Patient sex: F
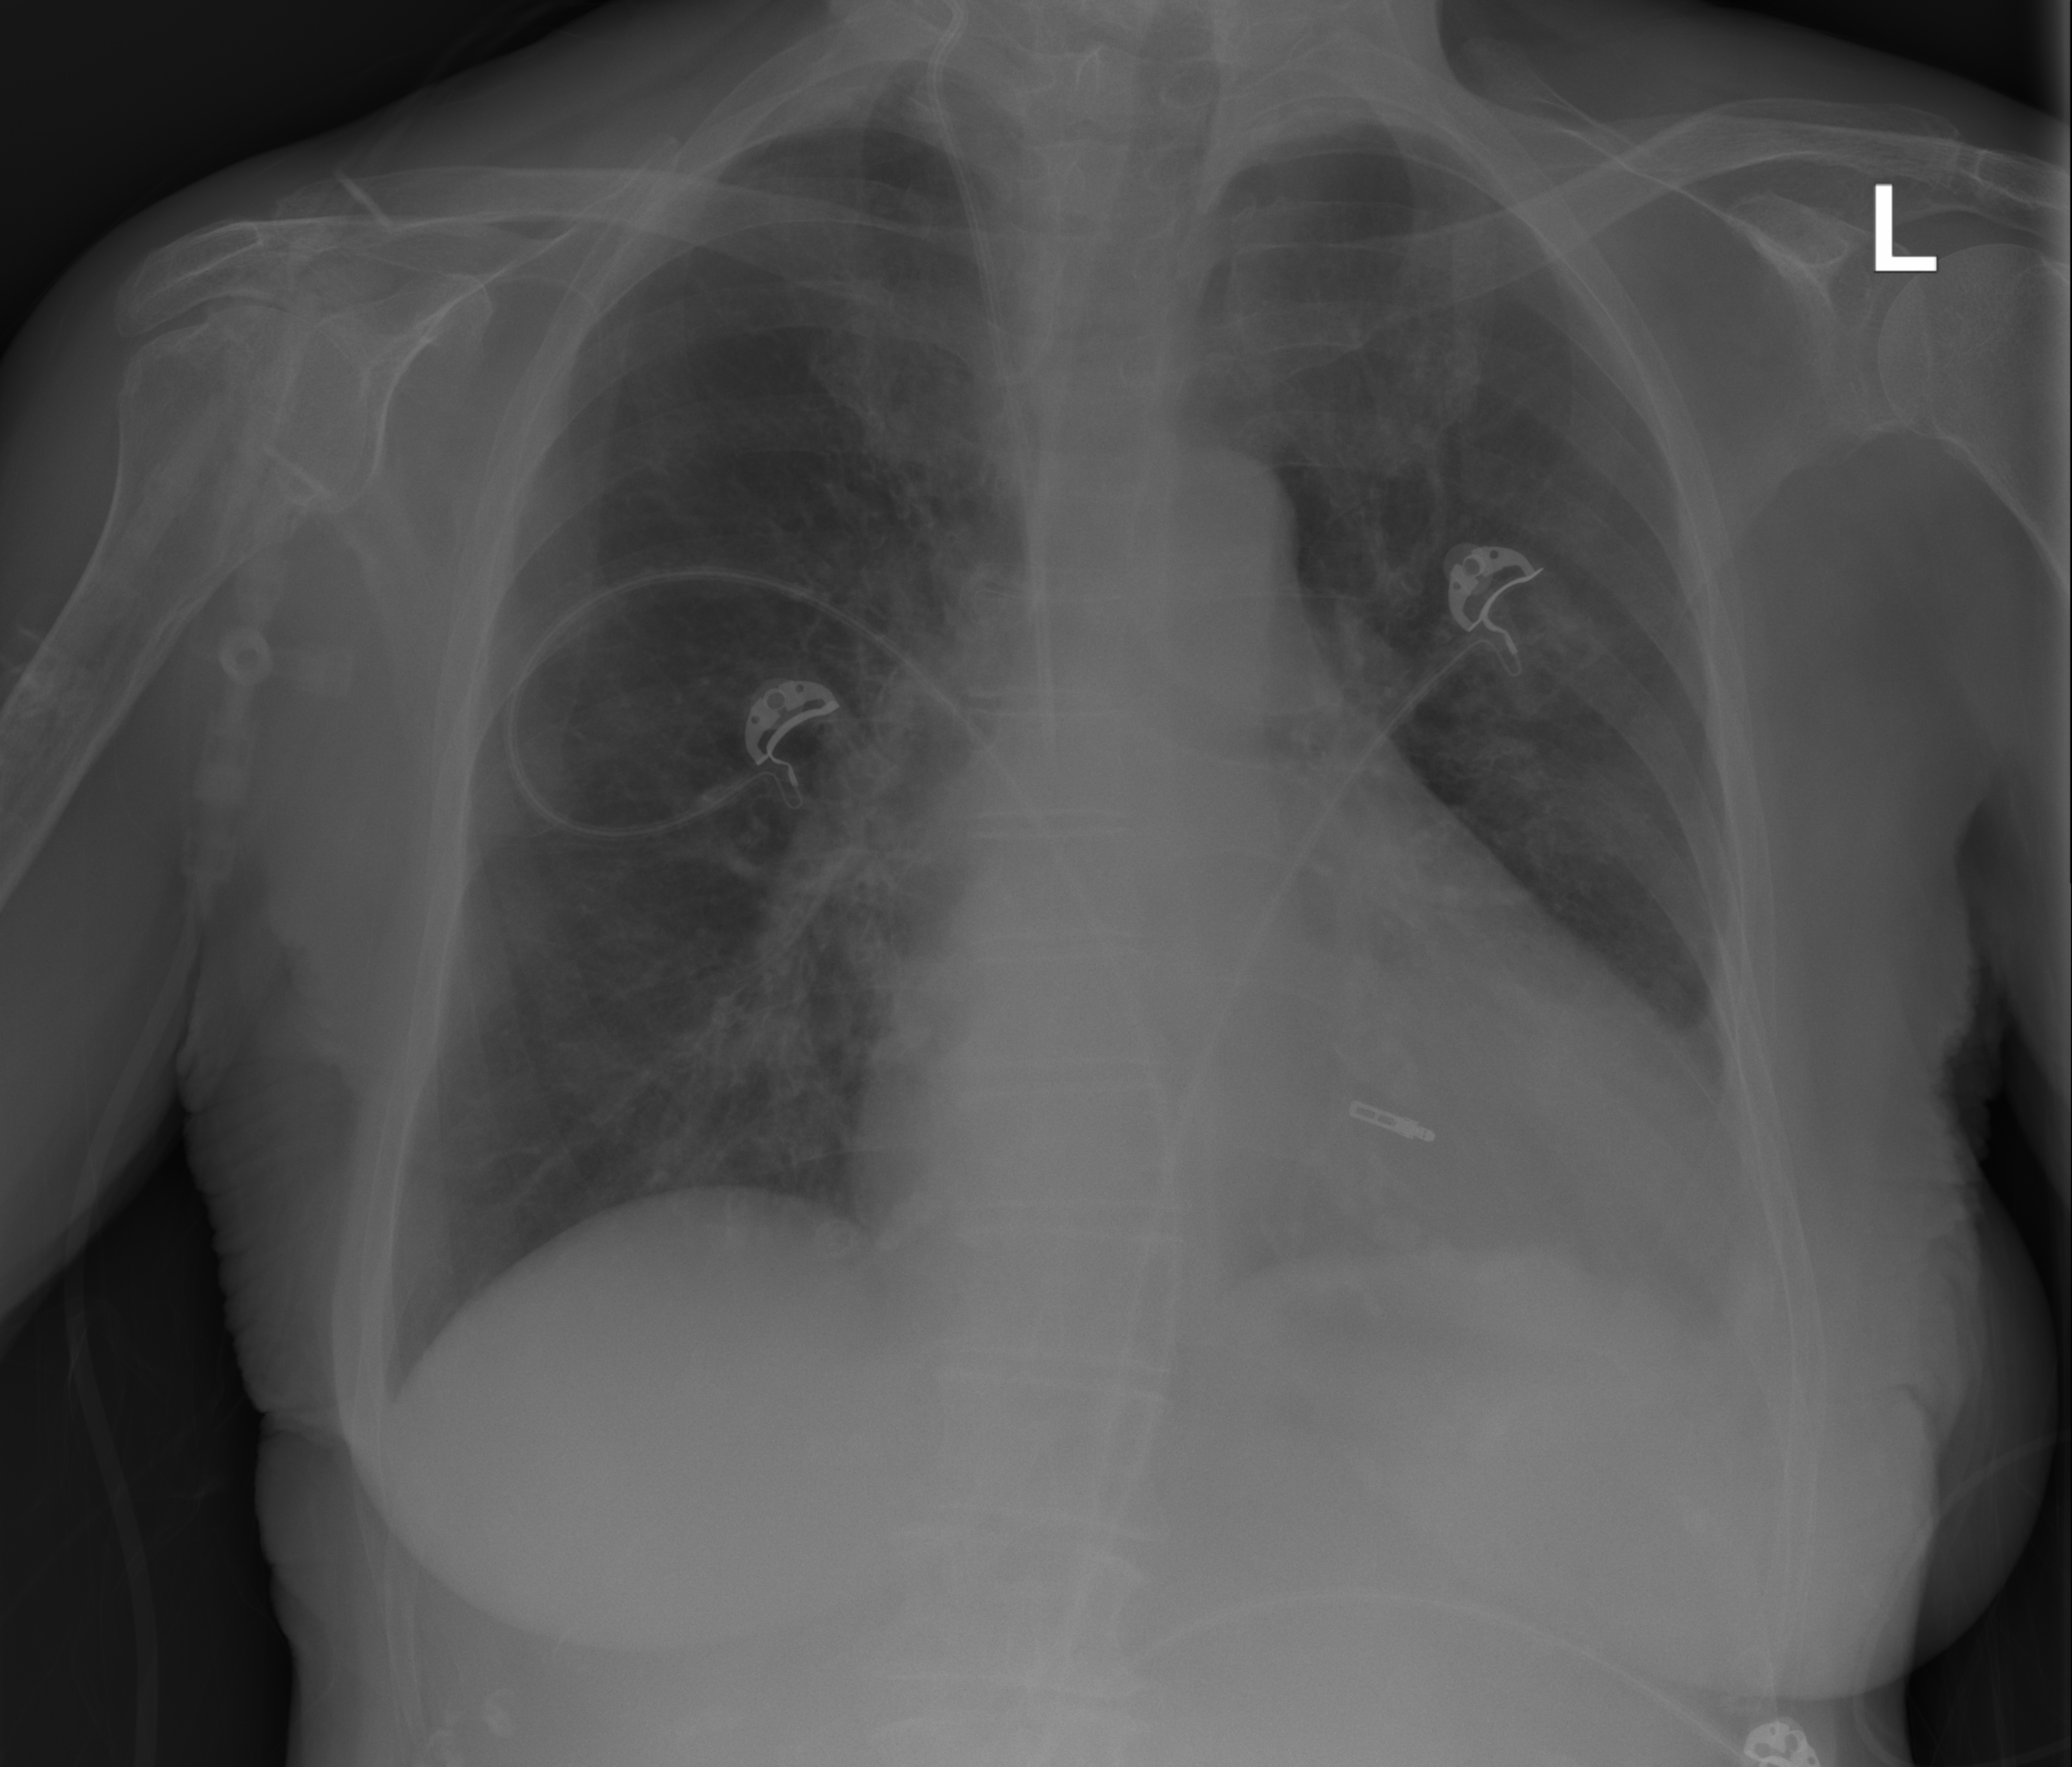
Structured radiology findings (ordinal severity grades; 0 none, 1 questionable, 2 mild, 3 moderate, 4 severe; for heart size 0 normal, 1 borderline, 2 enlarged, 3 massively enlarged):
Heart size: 2
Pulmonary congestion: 0
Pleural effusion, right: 0
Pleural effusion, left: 0
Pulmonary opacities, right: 0
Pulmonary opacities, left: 2
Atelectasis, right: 0
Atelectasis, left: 0